Question: I am trying to retrieve some data from a table and output it as a list. The problem is that the resulting list is not in the correct form.
This is my table:

My code:
'''
cur.execute("SELECT tegebruikentags FROM tagstegebruiken WHERE wel_niet_lezen = True")
taglist = cur.fetchall()
print (taglist)
'''
The output:
> [('Bakkerij.Device1.DB100INT0',), ('Bakkerij.Device1.DB100INT4',),
('Bakkerij.Device1.DB100INT8',)]
The desired output:
> ['Bakkerij.Device1.DB100INT0', 'Bakkerij.Device1.DB100INT4',
'Bakkerij.Device1.DB100INT8']
How should I edit the code in order to get the list as I want?
Thanks in advance!
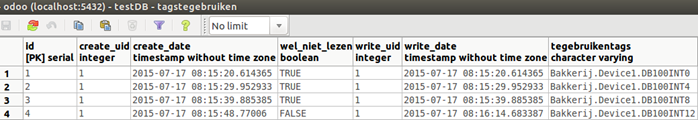
Answer: I'm not sure if you can do this automatically with the query, but this is a solution.
'''
li = [item[0] for item in cur.fetchall()]
print li
'['Bakkerij.Device1.DB100INT0', 'Bakkerij.Device1.DB100INT4', 'Bakkerij.Device1.DB100INT8']'
'''